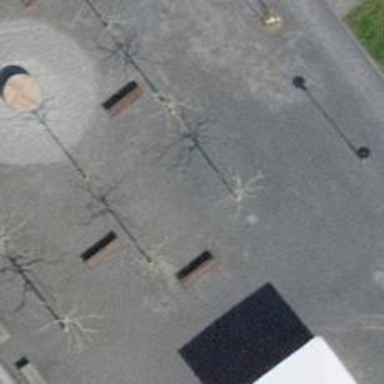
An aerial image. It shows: Playground area for leisure land.